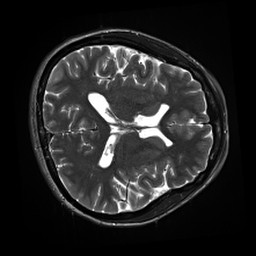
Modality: inplaneT2
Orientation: axial
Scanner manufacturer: siemens
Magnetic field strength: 3 T
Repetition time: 11 s
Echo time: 0.059 s